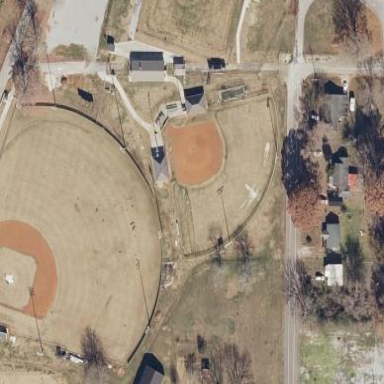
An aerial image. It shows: Pitch for softball surrounded by fence.